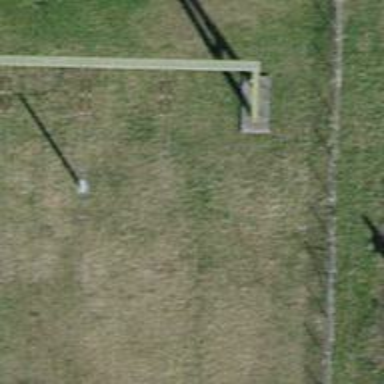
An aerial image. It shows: Insulator used in power systems.